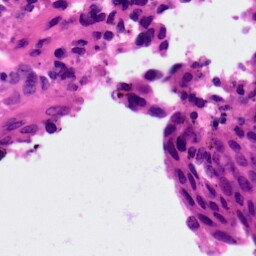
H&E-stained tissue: Ovarian